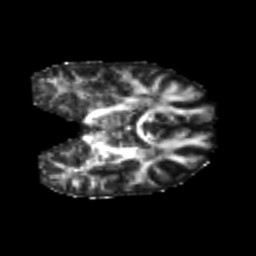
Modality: FA
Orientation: coronal
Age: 21
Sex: male
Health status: healthy
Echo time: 0.074 s